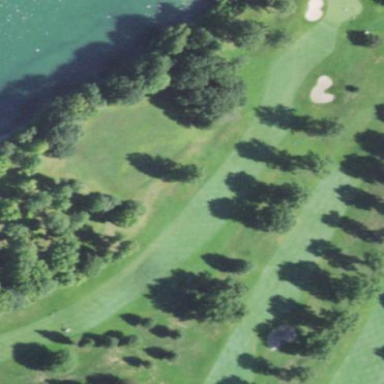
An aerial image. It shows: Grassy area designated as golf fairway.